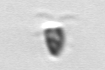
Label: Pyramimonas